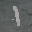
Label: 1